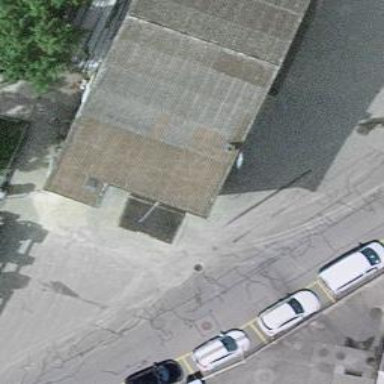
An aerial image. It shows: Car wash facility.